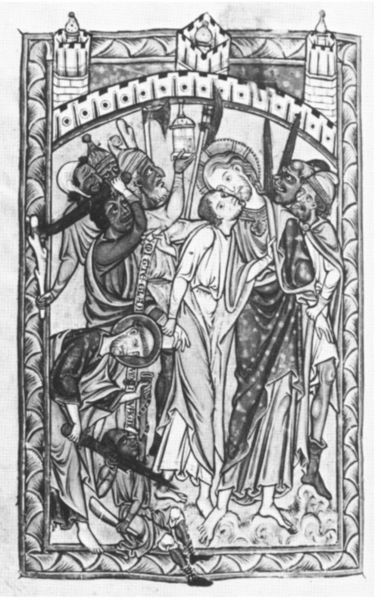
Titel: Messbuch des Henry von Chichester
Institution: Manchester, John Rylands Library
Schlagwörter: mann, umhang, weiß, wolken, menschen, frau, grau, männer, schwarz, zeichnung, menge, bart, halten, rahmen, stehen, bild, gewand, kind, paar, füße, küssen, umarmung, liegen, bogen, soldaten, zopf, barfuss, burg, rechteck, religion, türme, schwarzweiss, waffen, trost, heiligenschein, schwarzer, jesus, axt, heilige, speere, jünger, maria, turban, keule, christentum, ikone, glorie, peinigen, marioa, erfrau